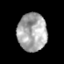
Tissue: prostate
Cell type: T cells
Senescence score: 0.3294
Nuclear area (px): 1085
Mean DAPI intensity: 169.382